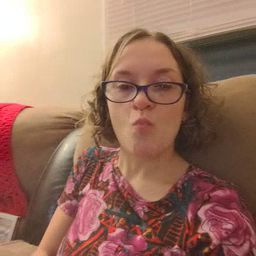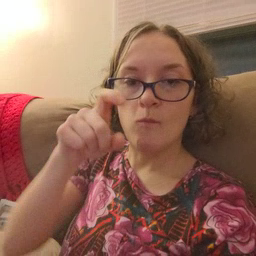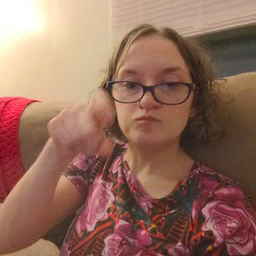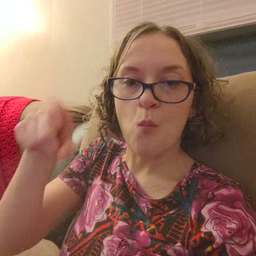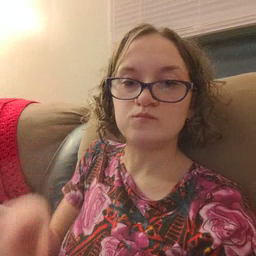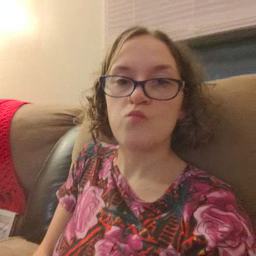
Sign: closet